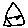
Label: triangle